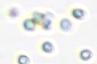
Label: Phaeocystis